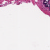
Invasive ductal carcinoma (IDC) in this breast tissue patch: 0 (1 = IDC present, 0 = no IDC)